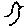
Label: bird